Interaction volume radius: 5 \u00c5
Interaction volume height: 20 \u00c5
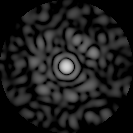
Disorder parameter: 0.8675